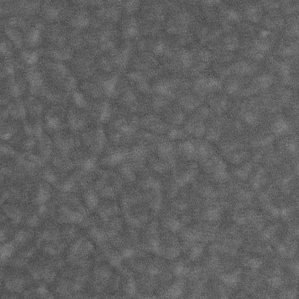
Label: frost